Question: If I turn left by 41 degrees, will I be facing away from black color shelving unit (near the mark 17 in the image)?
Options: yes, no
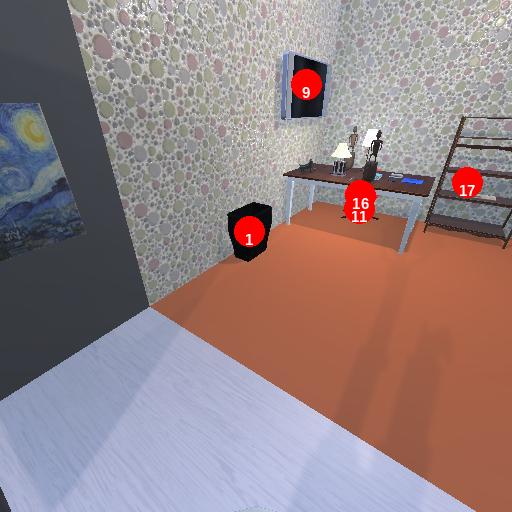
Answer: yes